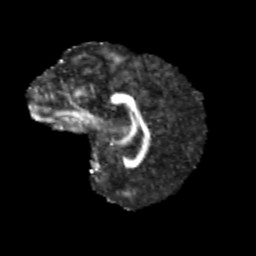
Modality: FA
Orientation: sagittal
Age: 10
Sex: female
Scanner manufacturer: siemens
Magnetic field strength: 3 T
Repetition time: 3.8 s
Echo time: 0.07 s